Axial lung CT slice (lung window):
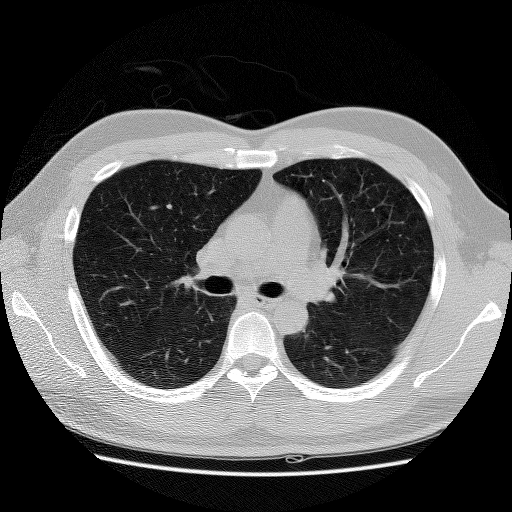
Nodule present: no